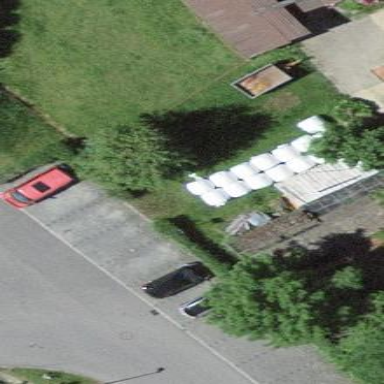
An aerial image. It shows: Street side parking area.